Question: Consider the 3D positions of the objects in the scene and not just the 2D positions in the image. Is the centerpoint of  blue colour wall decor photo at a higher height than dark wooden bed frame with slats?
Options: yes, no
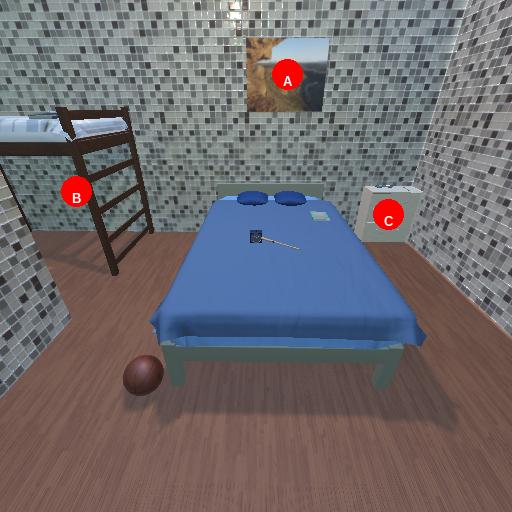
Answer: yes